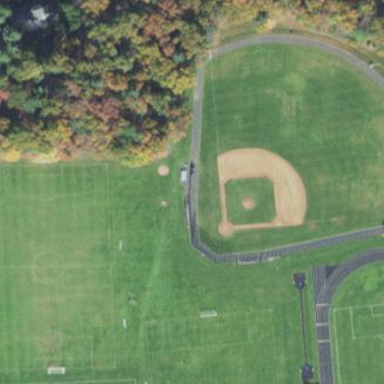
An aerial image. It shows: Baseball pitch for leisure land activities.